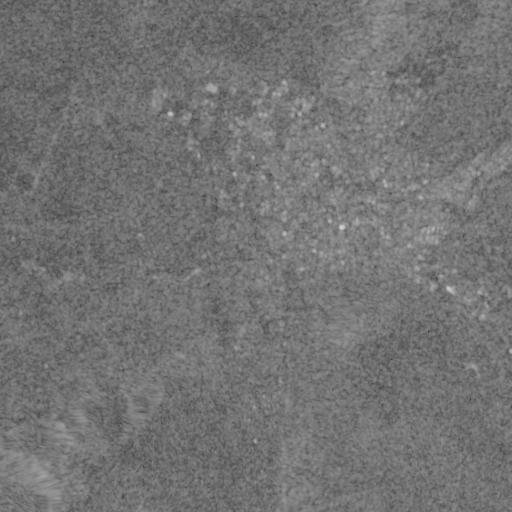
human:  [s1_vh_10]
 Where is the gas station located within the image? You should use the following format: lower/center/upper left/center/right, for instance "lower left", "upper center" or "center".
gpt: The gas station is located in the center of the image.
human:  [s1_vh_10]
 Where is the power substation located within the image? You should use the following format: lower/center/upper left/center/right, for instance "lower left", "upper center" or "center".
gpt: The power substation is located in the upper center of the image.
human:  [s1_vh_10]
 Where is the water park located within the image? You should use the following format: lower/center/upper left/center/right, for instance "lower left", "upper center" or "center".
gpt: The water park is located in the lower center of the image.
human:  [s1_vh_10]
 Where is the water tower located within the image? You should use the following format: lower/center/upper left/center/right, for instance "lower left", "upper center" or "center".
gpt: The water tower is located in the center right of the image.
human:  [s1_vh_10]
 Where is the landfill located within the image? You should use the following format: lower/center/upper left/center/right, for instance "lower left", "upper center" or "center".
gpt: There is no landfill in the image.

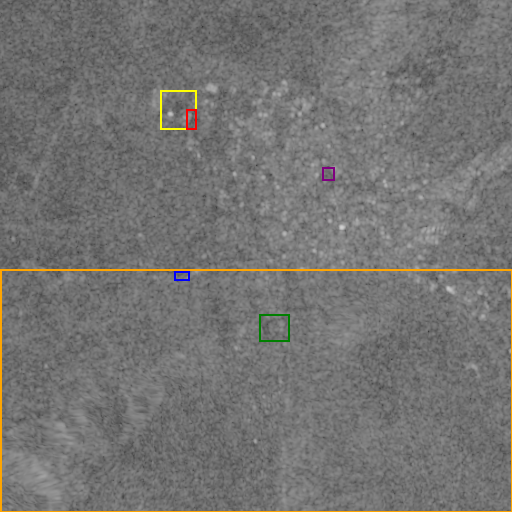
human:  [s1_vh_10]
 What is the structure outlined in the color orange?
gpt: The structure outlined in orange is a crop field.
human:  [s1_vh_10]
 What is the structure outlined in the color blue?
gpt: The structure outlined in blue is a gas station.
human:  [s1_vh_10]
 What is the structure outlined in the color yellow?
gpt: The structure outlined in yellow is a park.
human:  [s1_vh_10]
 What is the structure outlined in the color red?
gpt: The structure outlined in red is a parking lot.
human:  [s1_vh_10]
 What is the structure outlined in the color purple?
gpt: The structure outlined in purple is a stadium.
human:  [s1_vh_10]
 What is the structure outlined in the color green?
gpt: The structure outlined in green is a water park.
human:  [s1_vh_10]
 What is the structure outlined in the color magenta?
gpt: There is no magenta outline.